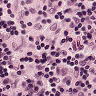
Metastatic tissue present: no